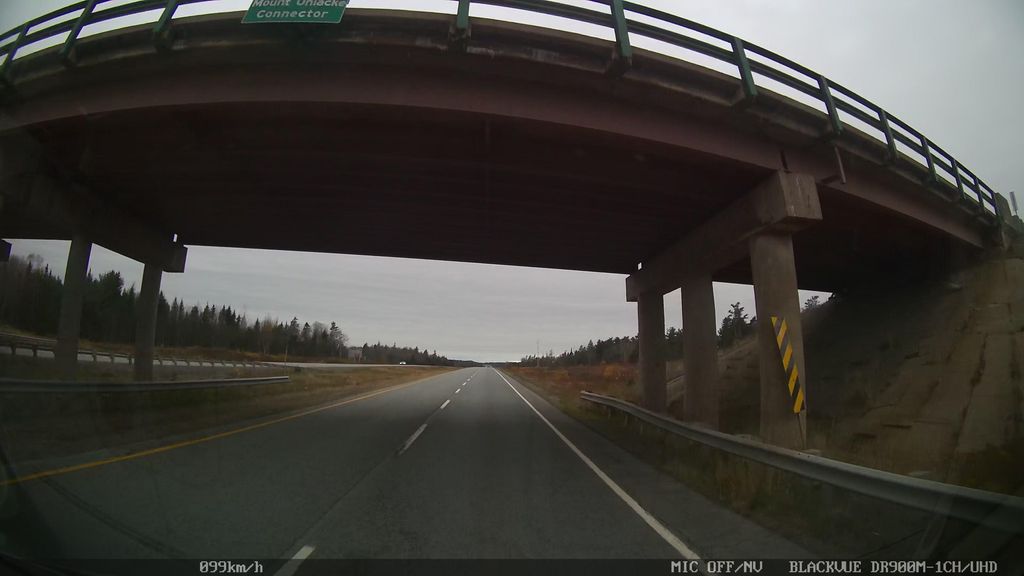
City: halifax